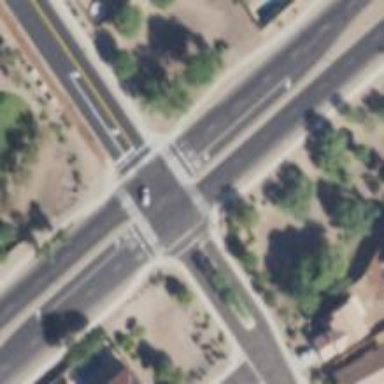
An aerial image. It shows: Marked road crossing.